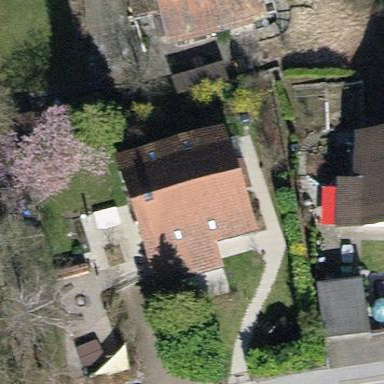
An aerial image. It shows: Building with tiled roof.